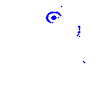
Particle: electron